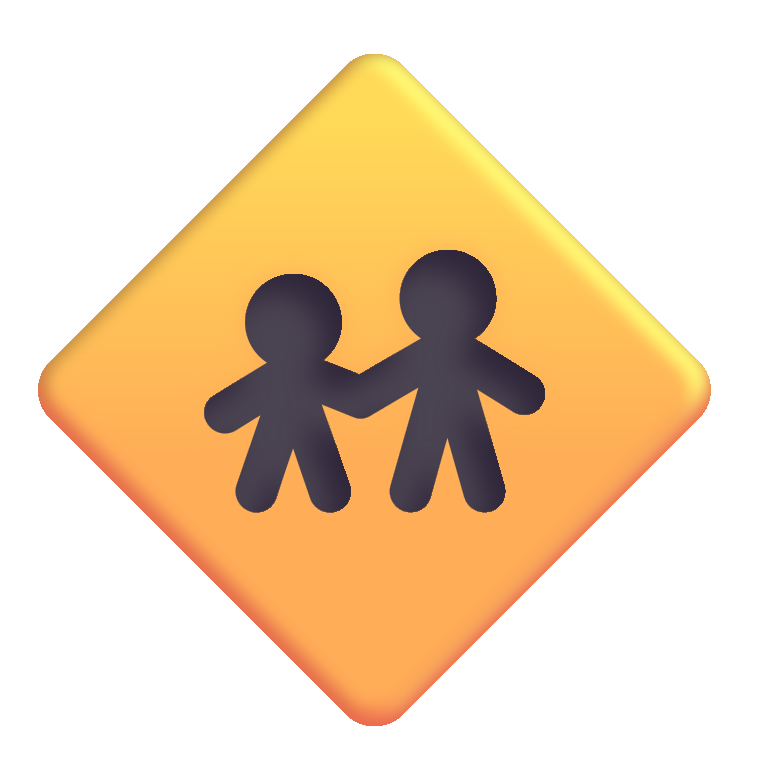
children crossing color